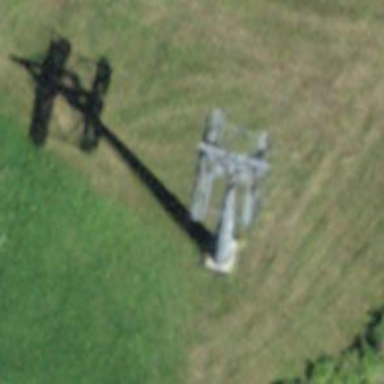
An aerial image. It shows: Pylon for aerialway.